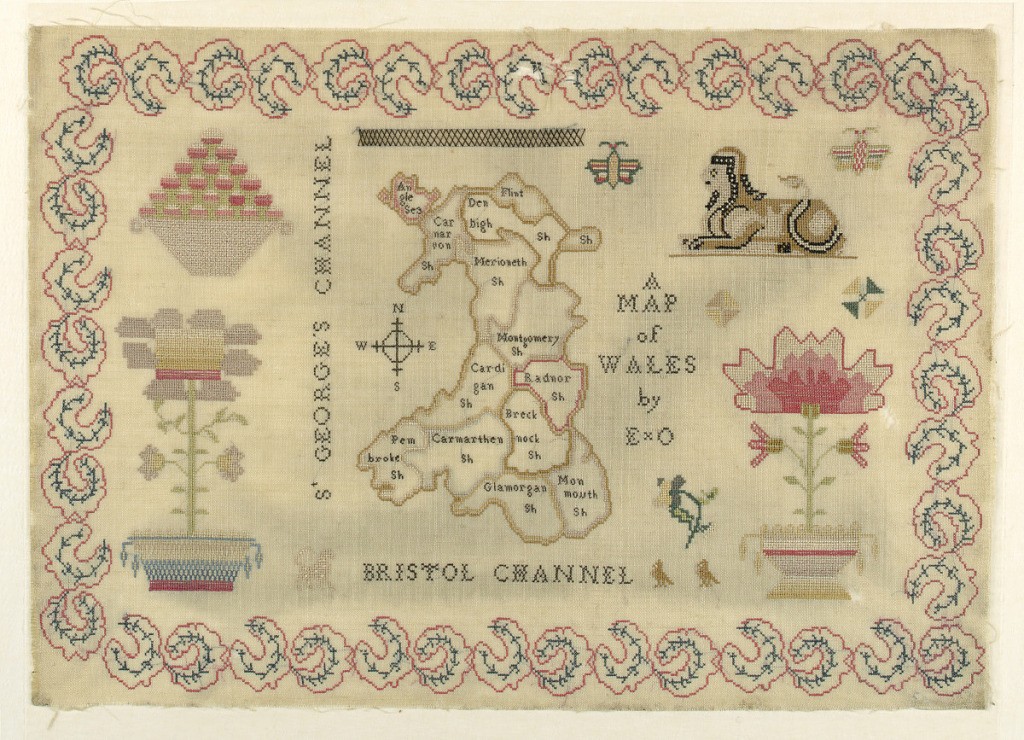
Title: Map sampler
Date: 18th century
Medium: silk embroidery on wool foundation Technique: cross stitch on plain weave
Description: A map of Wales with detached plants, a butterfly and a sphinx.